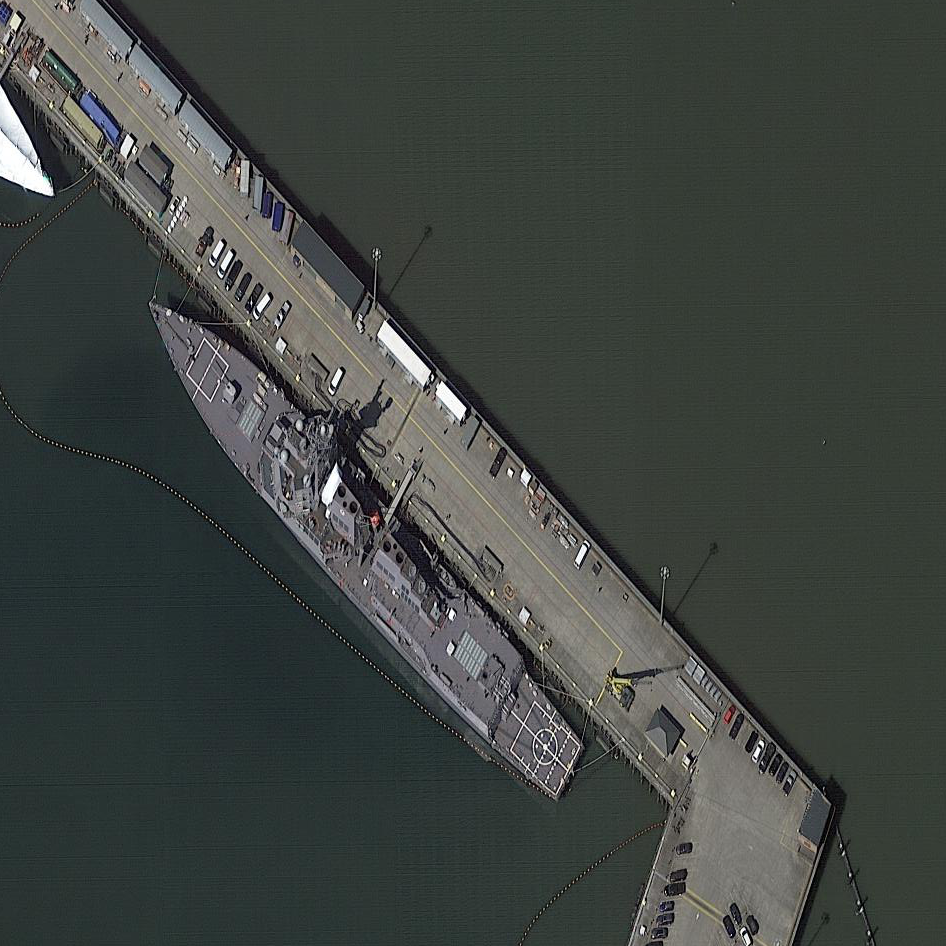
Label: destroyer